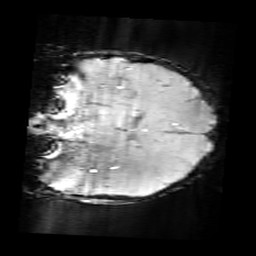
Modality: SWI
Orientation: coronal
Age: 11
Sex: female
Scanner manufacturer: siemens
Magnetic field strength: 3 T
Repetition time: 0.027 s
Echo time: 0.02 s